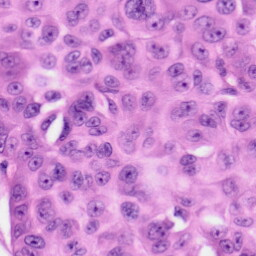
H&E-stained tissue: Skin